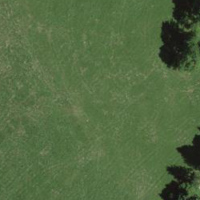
EUNIS habitat code: 52
Species observed at this site:
Lathraea squamaria